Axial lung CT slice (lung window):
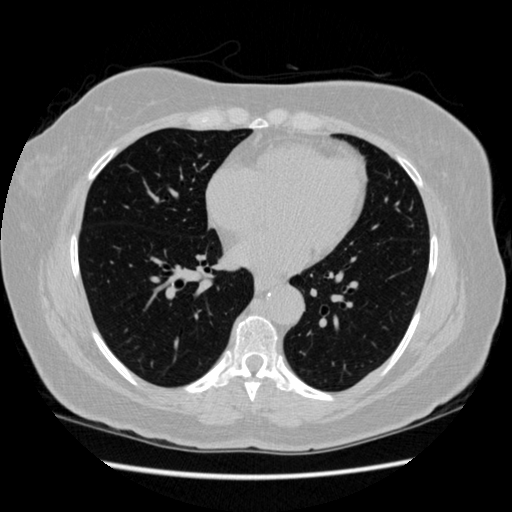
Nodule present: no